Field crop: maize
Growth stage: 2
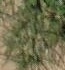
Species: salsola